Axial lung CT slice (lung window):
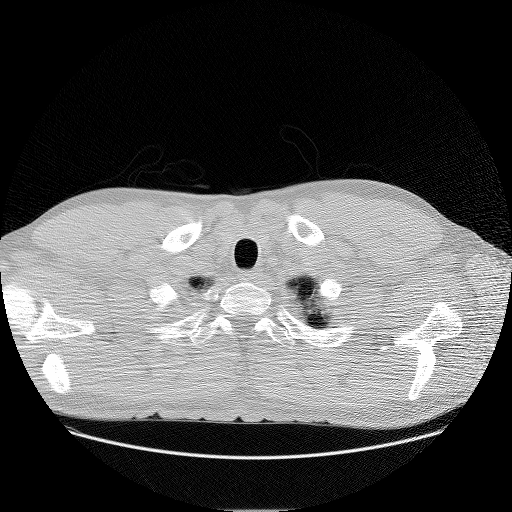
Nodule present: no